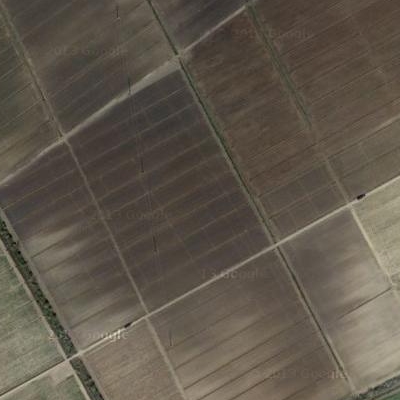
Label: bField